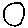
Label: moon